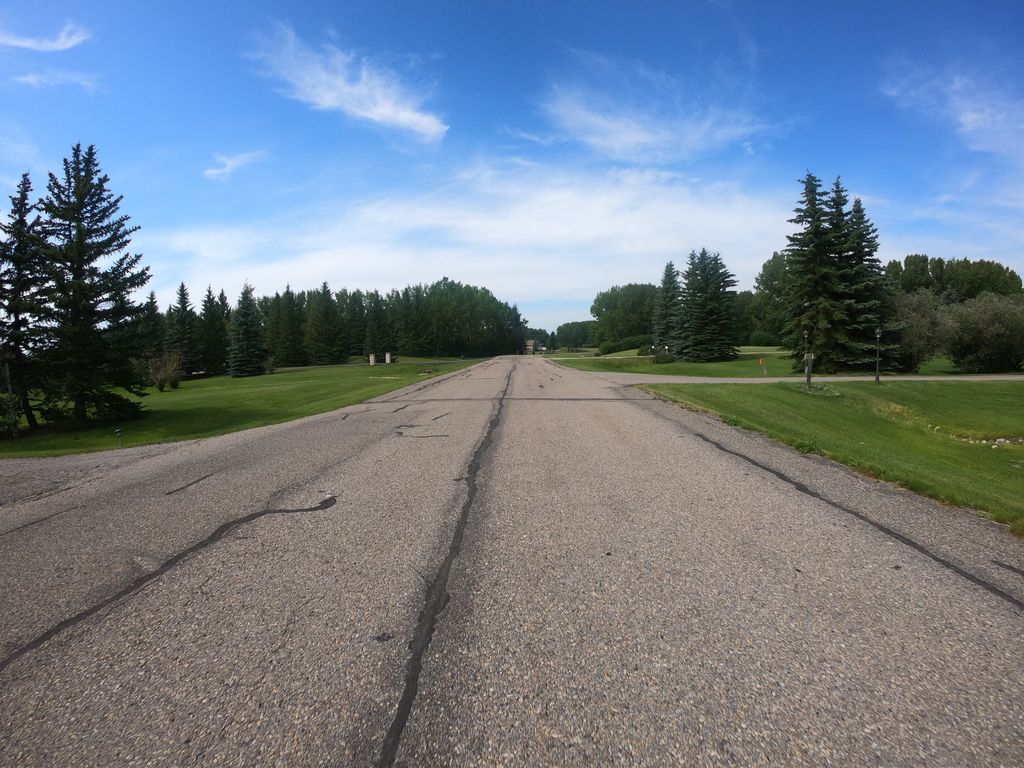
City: calgary